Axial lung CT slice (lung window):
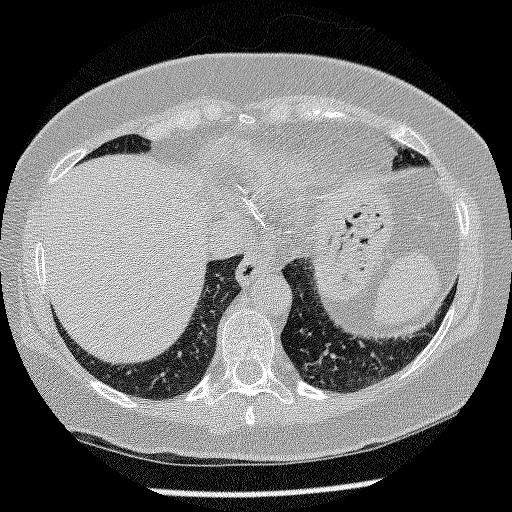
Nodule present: no